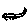
Label: cat